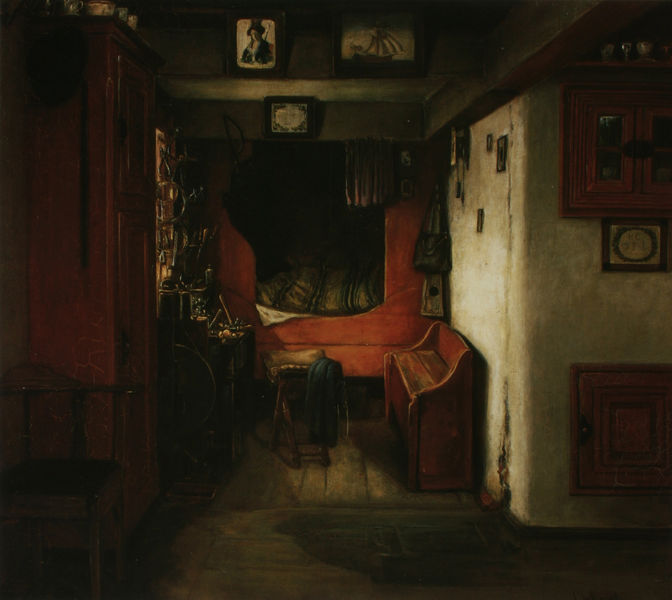
Titel: Die Werkstatt des Bernsteinarbeiters
Künstler: Charlotte von Krogh
Standort: Kiel
Institution: Kunsthalle
Schlagwörter: dunkel, gemälde, schatten, weiß, grün, braun, fenster, glas, holz, kleid, licht, orange, raum, stuhl, stühle, tisch, tür, zimmer, haus, rot, beige, wand, arm, kleidung, rahmen, bild, innenraum, möbel, portrait, porträt, vorhang, öl, boden, gewand, interieur, decke, innen, instrumente, ofen, schiff, bilder, kommode, schrank, schreibtisch, düster, leer, bank, dielen, hocker, einfach, polster, holzboden, bett, bettdecke, schlafzimmer, balken, stube, holzdielen, hell dunkel, fugen, ärmlich, zinn, porträts, tasche, dielenboden, kasten, komode, biedermeier, bettzeug, bauernhaus, niesche, schränkchen, privat, tischlein, spinnrad, bauernstube, kasette, riss, wandtür, alkoven, labor, gewnd, kleidungsstück, handtsche, schribtisch, alkowen, bank truhenbank, dstuhl, klapphocker, schhrank, bodenholzboden, kastenbett